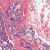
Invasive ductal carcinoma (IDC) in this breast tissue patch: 0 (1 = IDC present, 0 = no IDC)